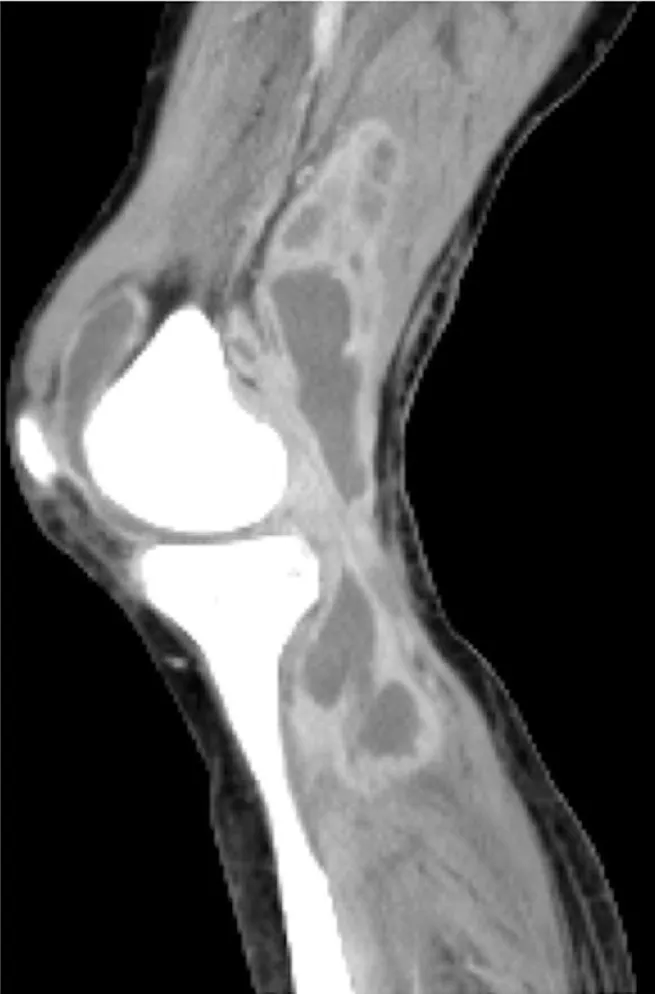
Contrast-enhanced CT of the patient's right knee on day 22.
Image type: radiology (ct)